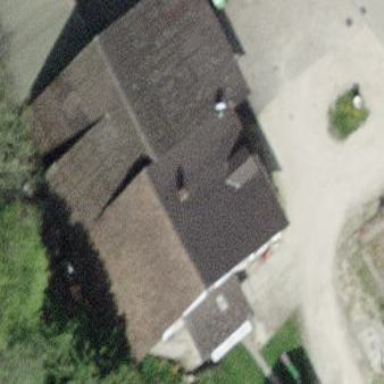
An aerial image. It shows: Farm auxiliary building.